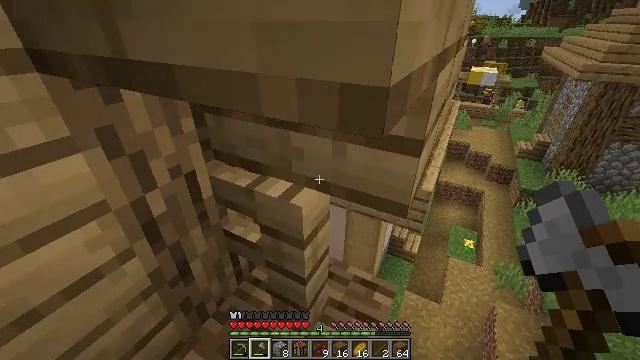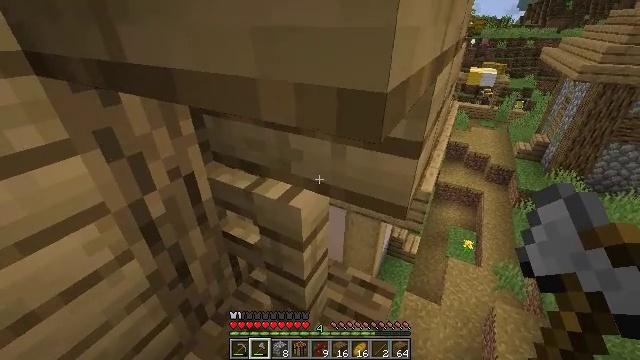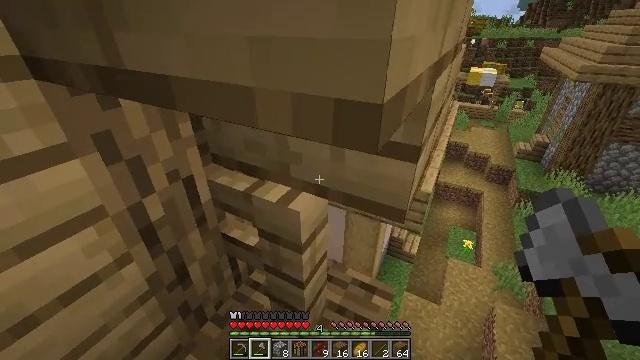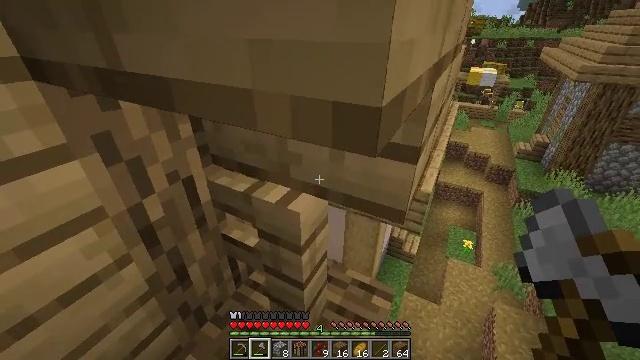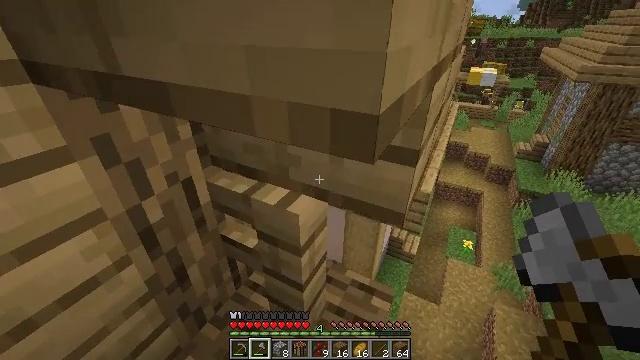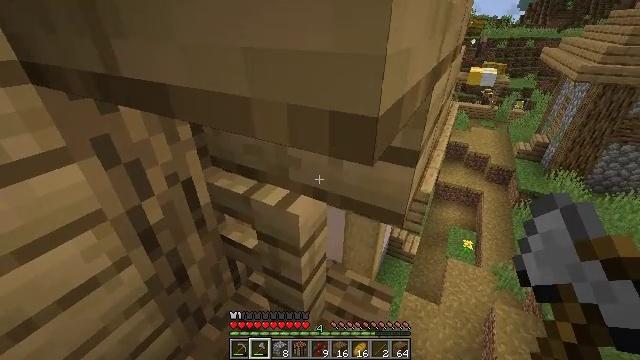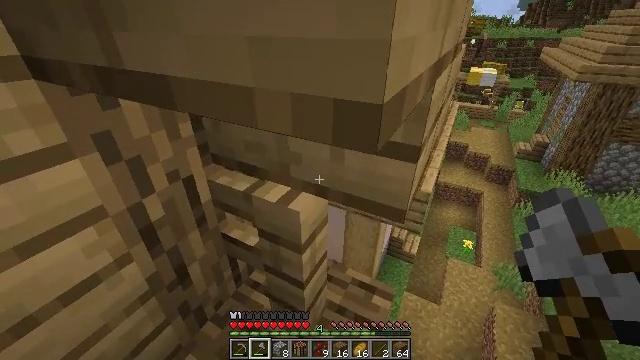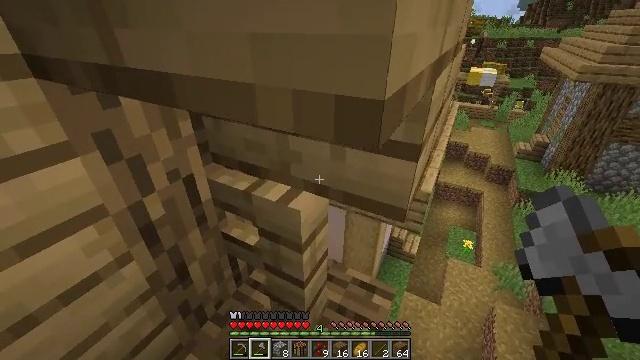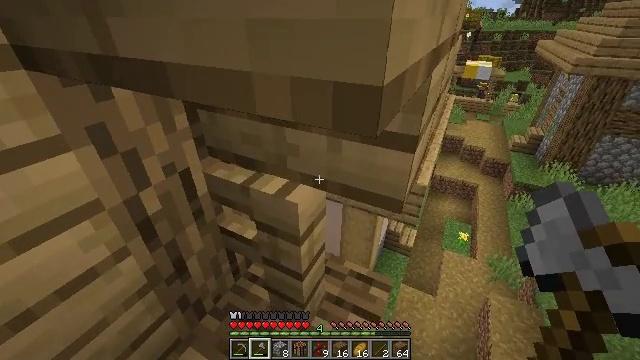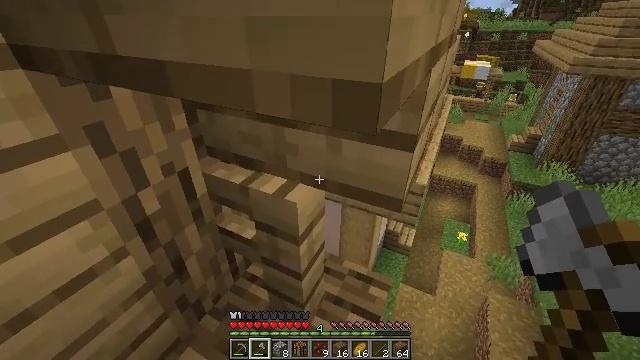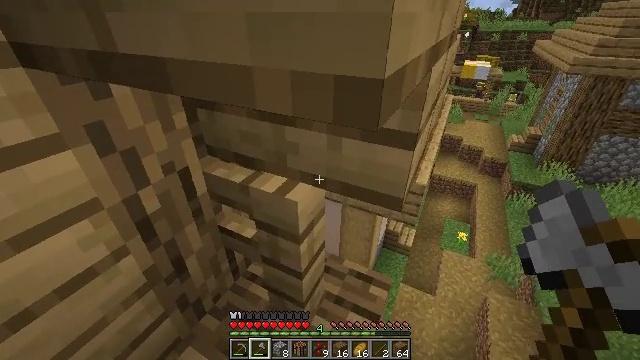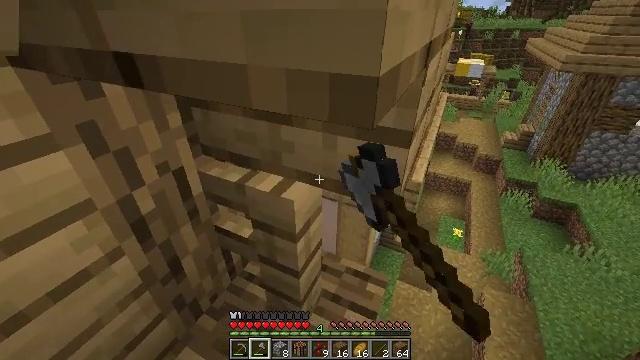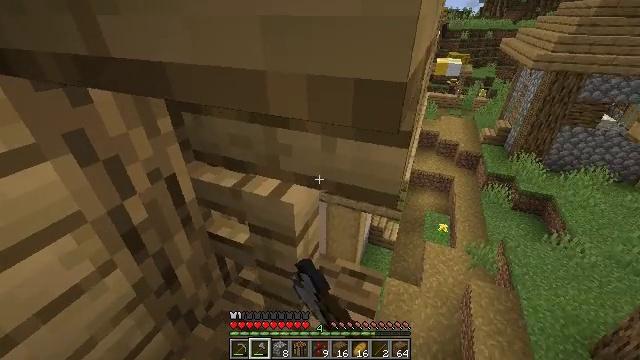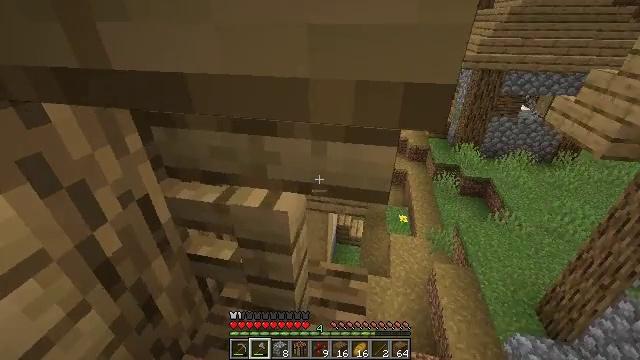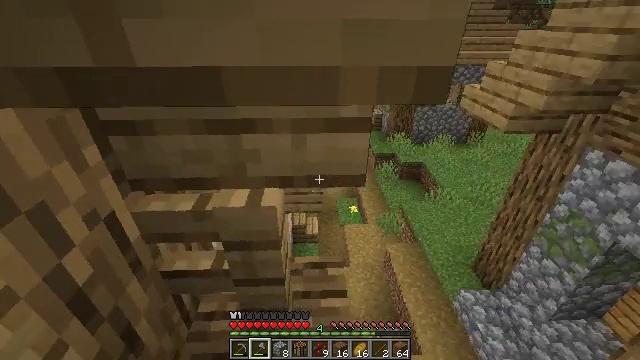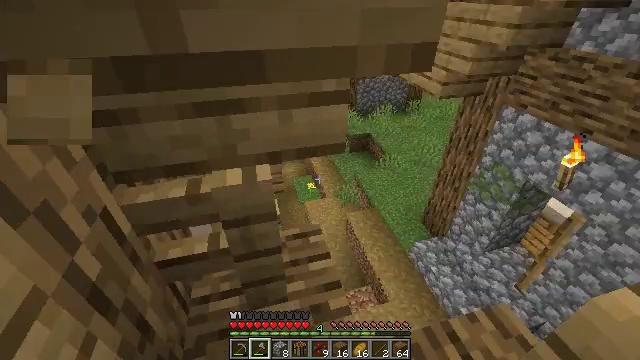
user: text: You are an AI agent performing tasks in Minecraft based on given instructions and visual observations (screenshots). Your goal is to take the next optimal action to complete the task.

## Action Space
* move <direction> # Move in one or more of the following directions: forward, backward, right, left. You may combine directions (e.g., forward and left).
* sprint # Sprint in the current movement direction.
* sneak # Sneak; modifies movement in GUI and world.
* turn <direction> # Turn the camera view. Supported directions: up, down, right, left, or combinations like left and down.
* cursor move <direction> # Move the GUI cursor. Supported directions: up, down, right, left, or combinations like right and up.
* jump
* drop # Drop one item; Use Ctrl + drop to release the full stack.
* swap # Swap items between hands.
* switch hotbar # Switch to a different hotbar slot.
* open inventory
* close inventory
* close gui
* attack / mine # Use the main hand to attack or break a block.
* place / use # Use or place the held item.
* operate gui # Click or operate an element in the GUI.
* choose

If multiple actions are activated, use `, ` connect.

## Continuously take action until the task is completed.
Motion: motion action
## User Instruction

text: Mine a hay block from the field.
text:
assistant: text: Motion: move right
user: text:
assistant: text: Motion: move right, use / place
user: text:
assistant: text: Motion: move right, use / place
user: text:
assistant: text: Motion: move right, use / place
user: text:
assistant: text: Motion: move right
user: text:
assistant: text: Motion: no_op
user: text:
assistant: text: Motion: no_op
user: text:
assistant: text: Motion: turn down
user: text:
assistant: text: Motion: no_op
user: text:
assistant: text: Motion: attack / mine
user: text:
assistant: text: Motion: turn right, attack / mine
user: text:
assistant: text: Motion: move left, turn right
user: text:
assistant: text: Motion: move left, turn right
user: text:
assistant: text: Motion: move back and move left, turn right
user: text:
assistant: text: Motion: move back and move left, turn right and down
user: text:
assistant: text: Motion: move back and move left, turn right and down
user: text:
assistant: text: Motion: move back and move left, turn right and down
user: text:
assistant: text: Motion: move back and move left, turn right and down
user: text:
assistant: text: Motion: move back and move left, turn right and down
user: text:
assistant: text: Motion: turn right
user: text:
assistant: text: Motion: turn right
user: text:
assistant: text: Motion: turn right and up
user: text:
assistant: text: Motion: turn right and up
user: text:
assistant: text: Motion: turn right and up
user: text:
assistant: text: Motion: turn right and up
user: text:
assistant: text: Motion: turn up
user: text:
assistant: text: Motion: no_op
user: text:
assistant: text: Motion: attack / mine
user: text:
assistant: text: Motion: attack / mine
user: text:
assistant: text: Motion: turn right, attack / mine